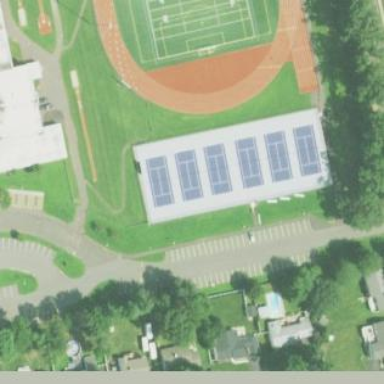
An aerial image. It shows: Tennis court on pitch.